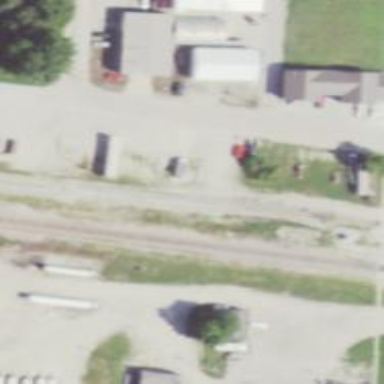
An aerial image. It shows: Rail spur service.